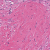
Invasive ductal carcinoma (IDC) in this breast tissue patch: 0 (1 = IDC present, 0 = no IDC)